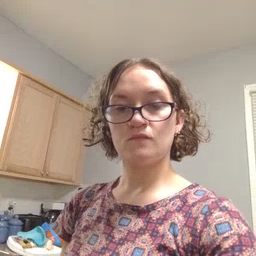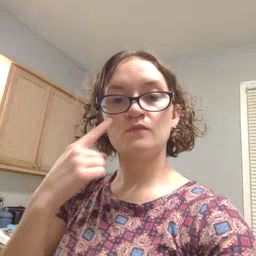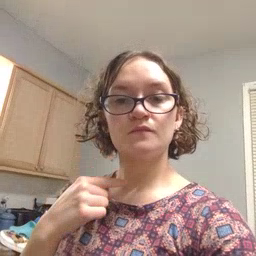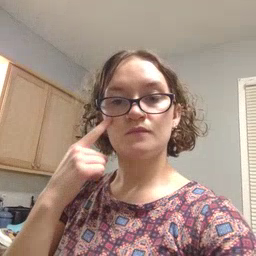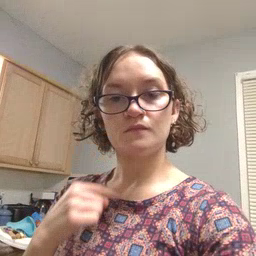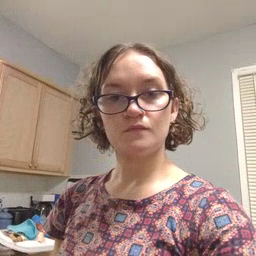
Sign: cry